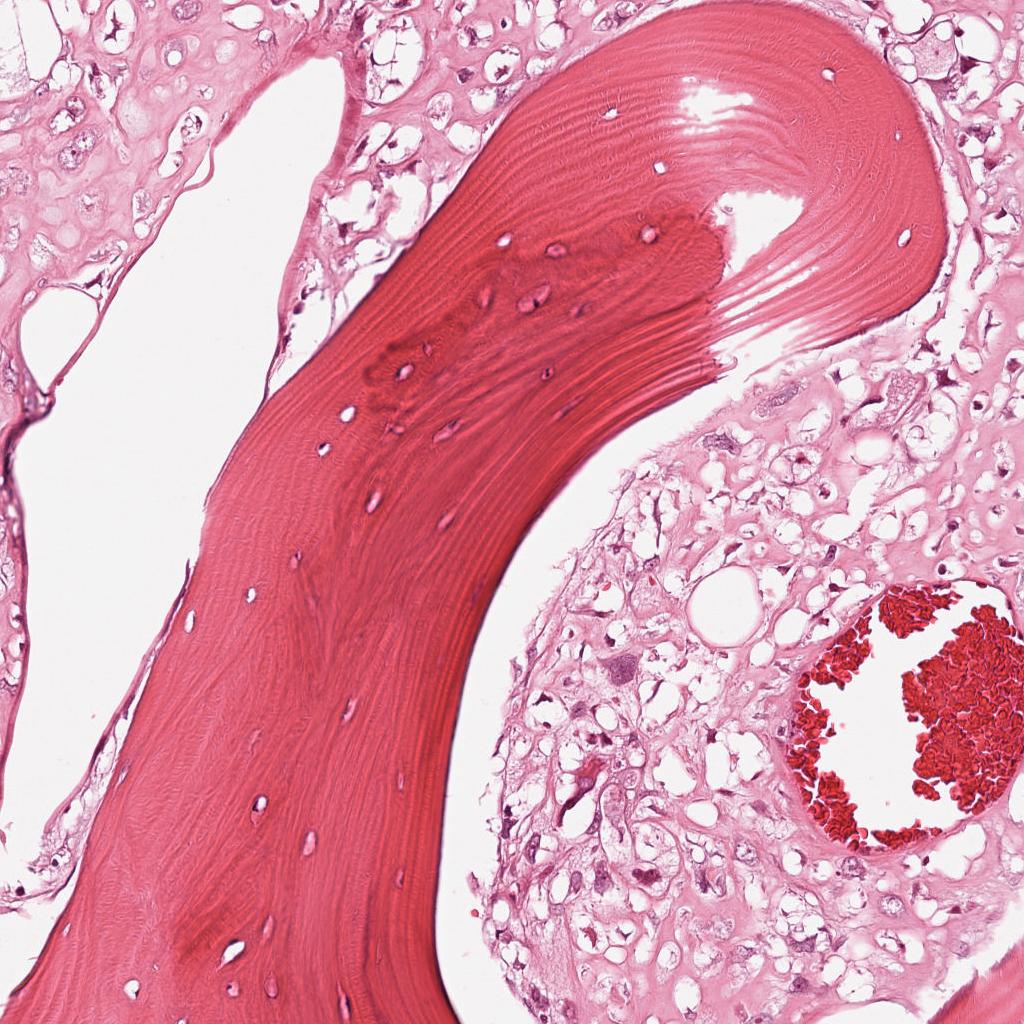
Label: Viable